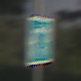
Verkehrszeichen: BeginnVerkehrsberuhigterBereich
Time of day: MorningAfternoon
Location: Outdoor (Nature)
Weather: Clear
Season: NotSpecified
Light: Natural